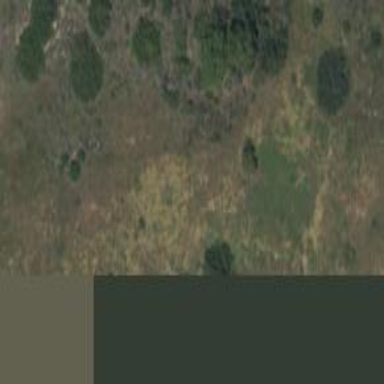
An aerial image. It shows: Natural grassland covered with grass.